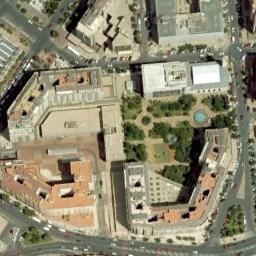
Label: commercial_area